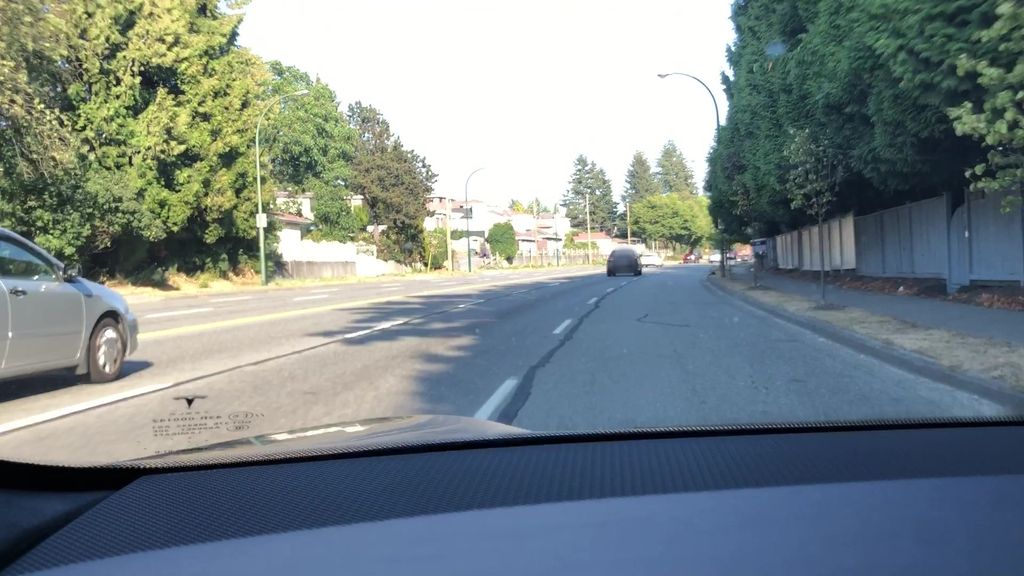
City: vancouver